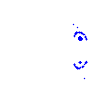
Particle: pion